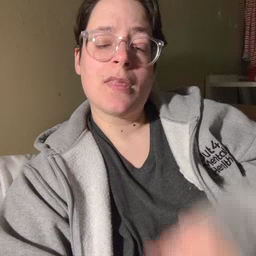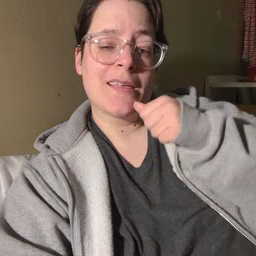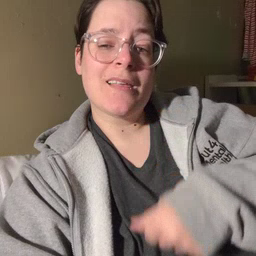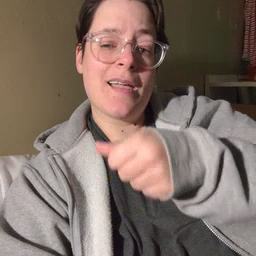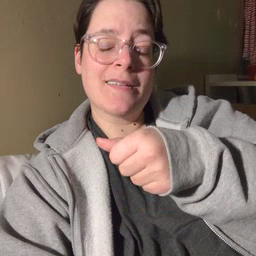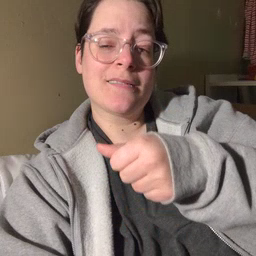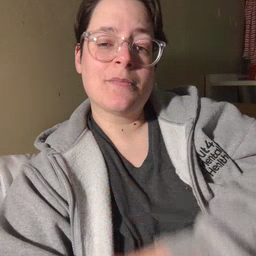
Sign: hide